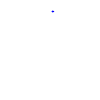
Particle: kaon